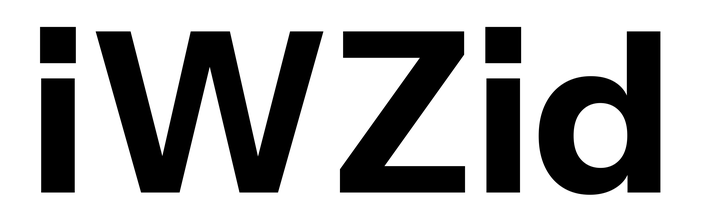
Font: InstrumentSans_Bold